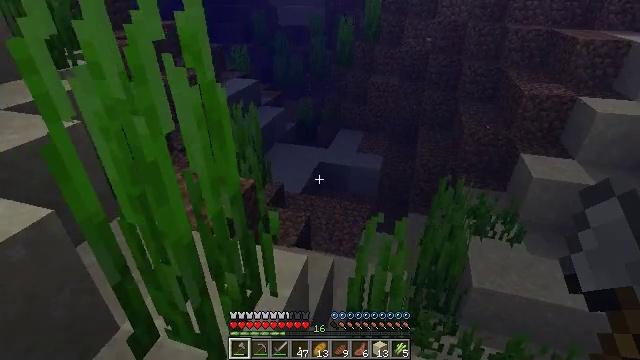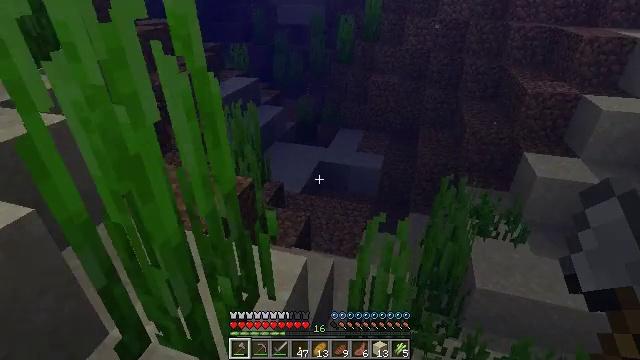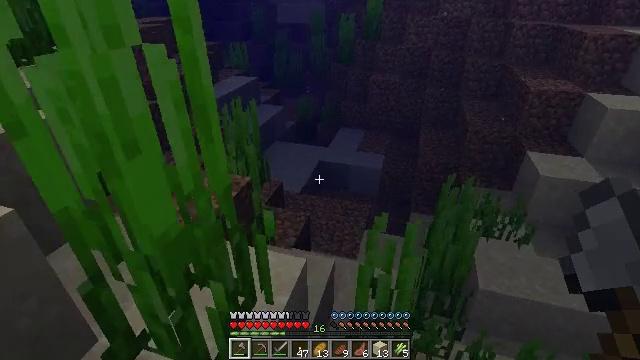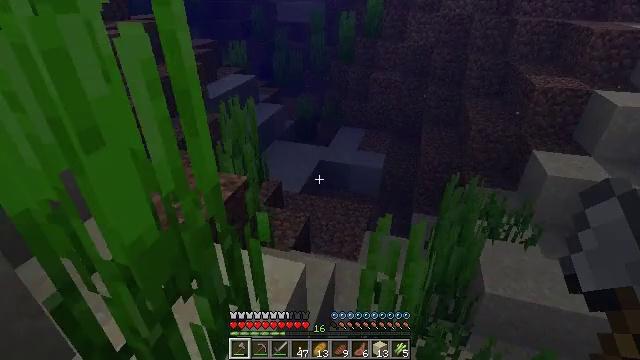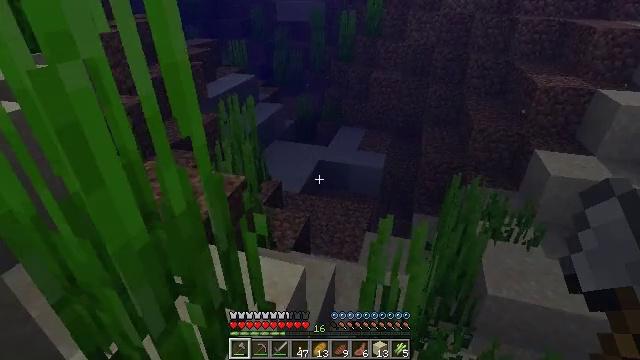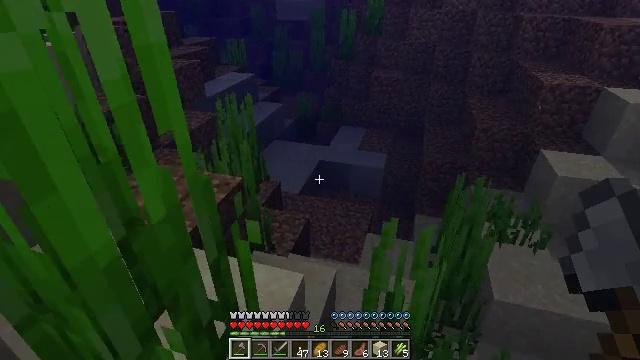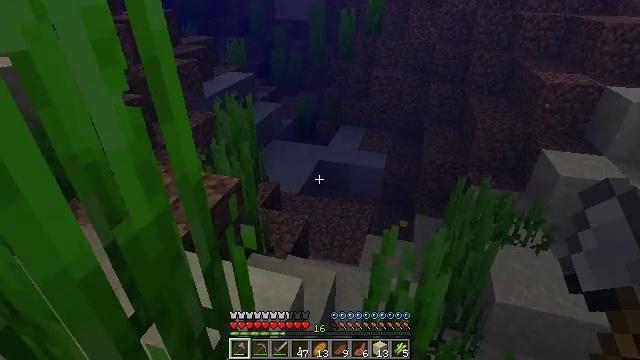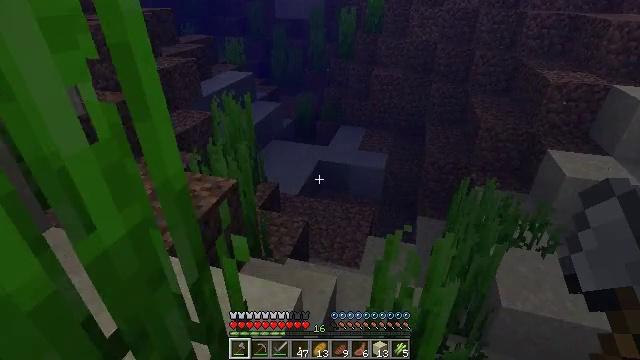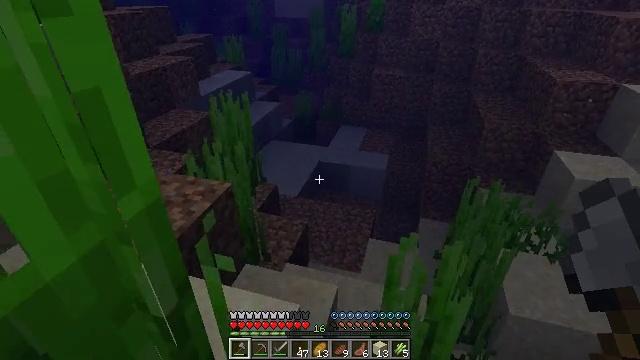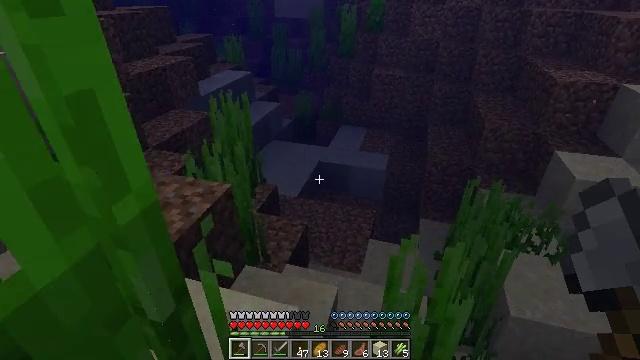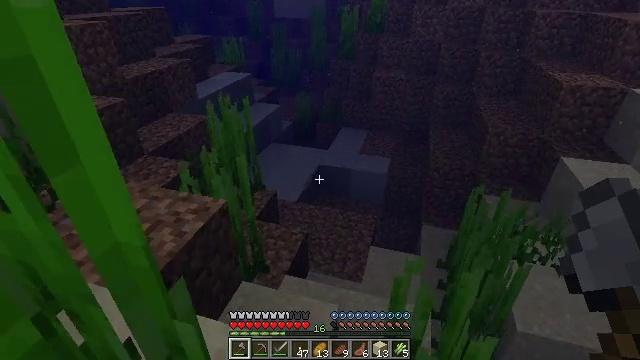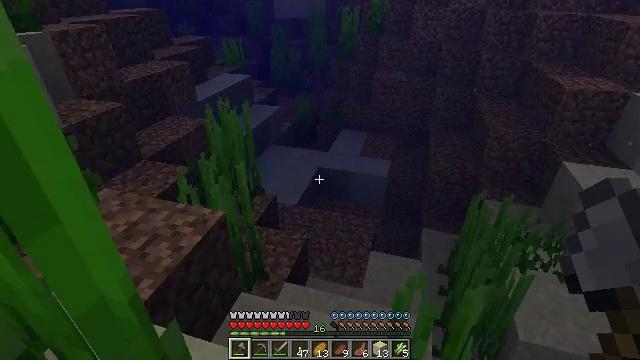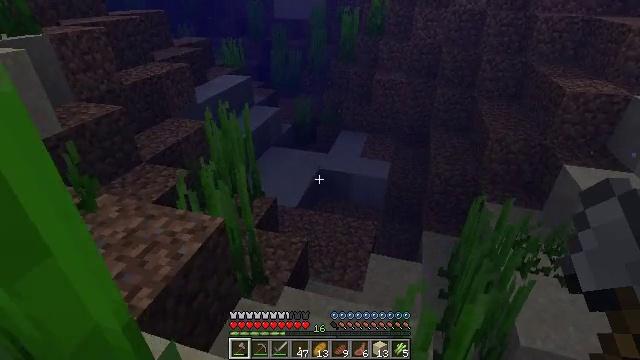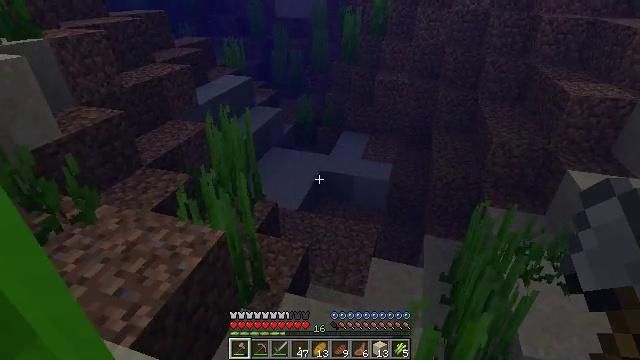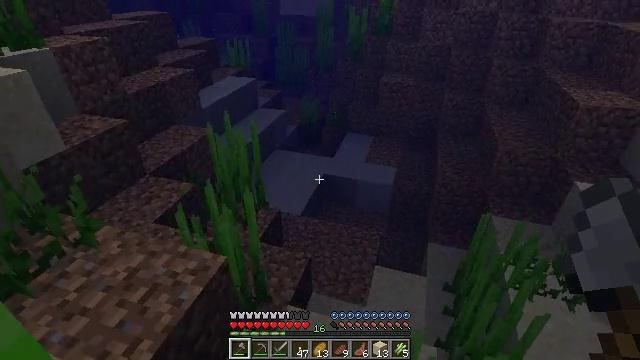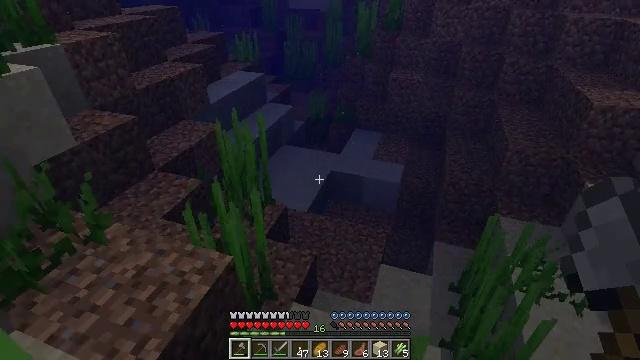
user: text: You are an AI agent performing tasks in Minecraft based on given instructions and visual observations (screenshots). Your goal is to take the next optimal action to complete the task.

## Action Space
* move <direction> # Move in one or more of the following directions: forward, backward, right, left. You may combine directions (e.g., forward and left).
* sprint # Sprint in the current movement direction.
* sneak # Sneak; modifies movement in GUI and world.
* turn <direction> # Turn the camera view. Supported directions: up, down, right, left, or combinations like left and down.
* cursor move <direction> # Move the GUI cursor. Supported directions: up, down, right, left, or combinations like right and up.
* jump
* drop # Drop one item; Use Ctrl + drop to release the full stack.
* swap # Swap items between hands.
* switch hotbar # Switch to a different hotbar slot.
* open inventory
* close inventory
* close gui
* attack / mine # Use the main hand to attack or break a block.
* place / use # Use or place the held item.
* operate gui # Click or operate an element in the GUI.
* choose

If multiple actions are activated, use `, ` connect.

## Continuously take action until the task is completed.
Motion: motion action
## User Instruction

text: Mine the clay from the riverbed.
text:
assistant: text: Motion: move forward
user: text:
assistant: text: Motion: move forward
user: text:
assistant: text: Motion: move forward
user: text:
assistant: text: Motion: move forward
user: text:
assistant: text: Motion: move forward
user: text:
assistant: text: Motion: move forward
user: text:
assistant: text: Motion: move forward
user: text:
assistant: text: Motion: move forward
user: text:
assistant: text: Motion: move forward, jump
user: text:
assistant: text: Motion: move forward, jump
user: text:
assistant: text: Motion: move forward, jump
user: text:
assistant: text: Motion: move forward, jump
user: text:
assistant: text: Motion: move forward, jump
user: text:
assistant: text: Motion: move forward, jump
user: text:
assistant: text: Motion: move forward, turn left and down, jump
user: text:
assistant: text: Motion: move forward, jump
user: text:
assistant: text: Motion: move forward, jump
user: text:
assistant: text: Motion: move forward, jump
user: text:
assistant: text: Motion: move forward, turn down
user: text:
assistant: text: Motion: move forward
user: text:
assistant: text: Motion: move forward, turn down
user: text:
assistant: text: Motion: move forward, turn down
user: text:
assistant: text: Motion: move forward, turn down
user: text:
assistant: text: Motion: move forward, turn down
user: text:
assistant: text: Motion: move forward
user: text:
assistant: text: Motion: move forward
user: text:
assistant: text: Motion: move forward
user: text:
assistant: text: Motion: move forward
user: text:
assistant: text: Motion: move forward
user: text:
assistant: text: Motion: move forward